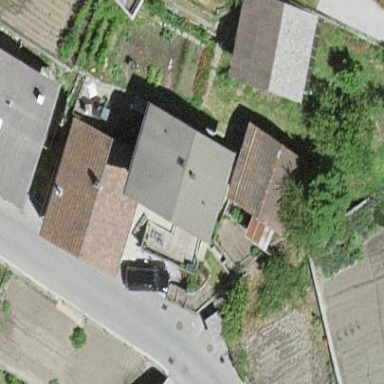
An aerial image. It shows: Simple house.